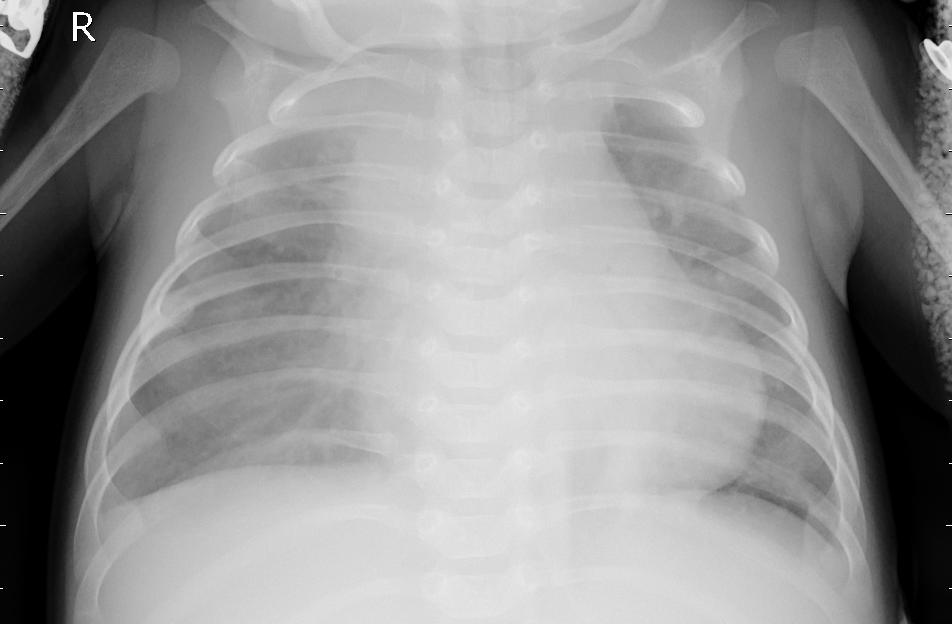
Diagnosis: PNEUMONIA